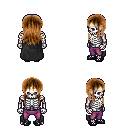
a pixel art fantasy rpg character, male body template, skeleton, black cape, magenta pants, brown unkempt hairstyle, ghillies, four views (front, back, left, right), 2x2 character sprite sheet, small pixel art, hard edges, no anti-aliasing